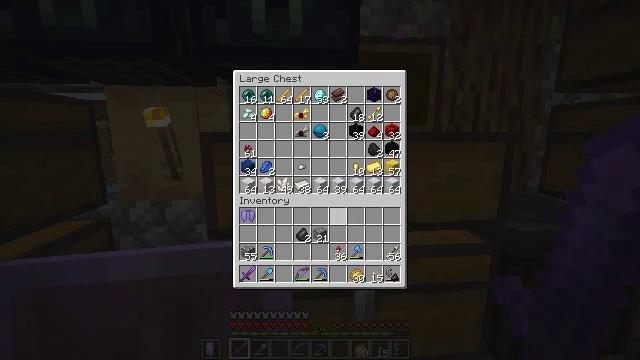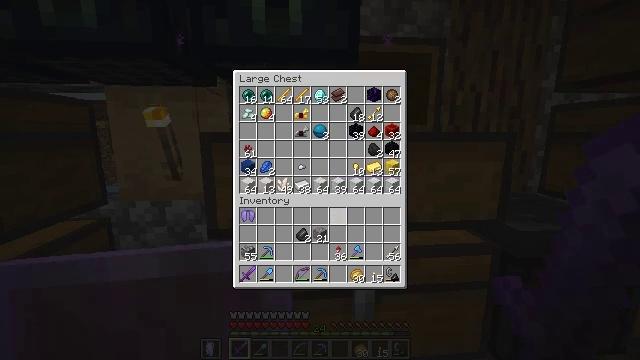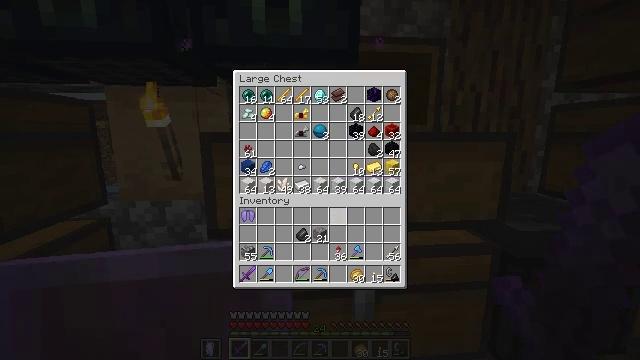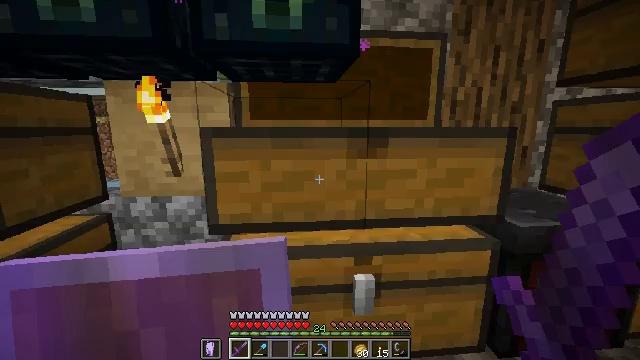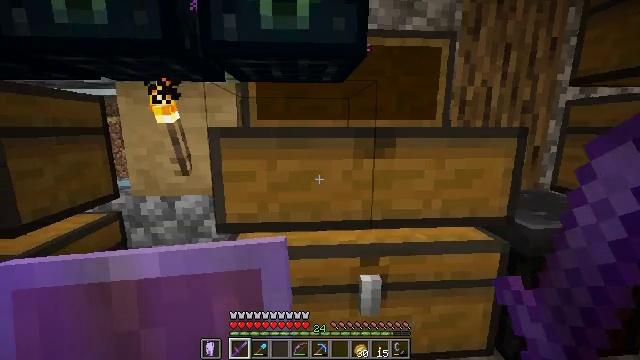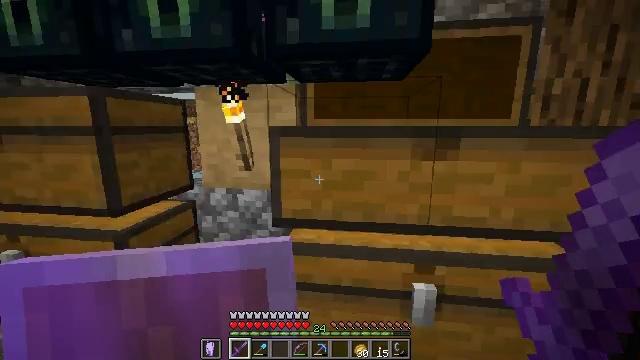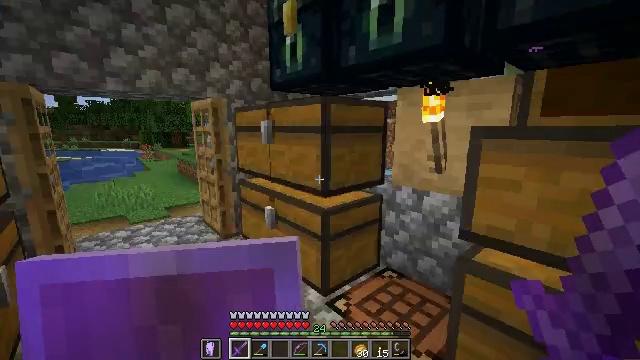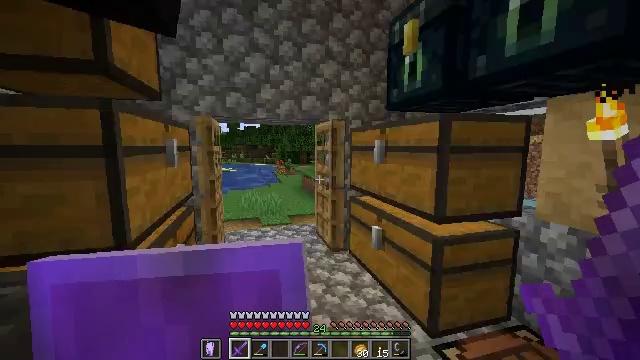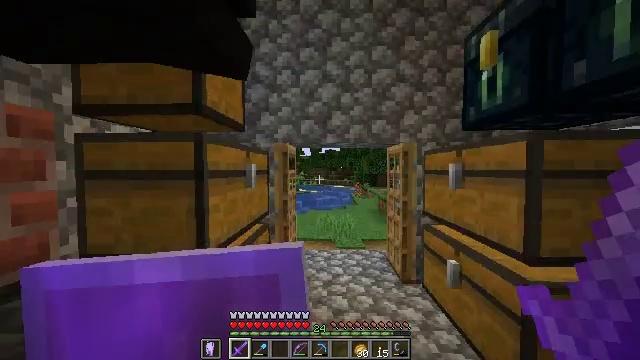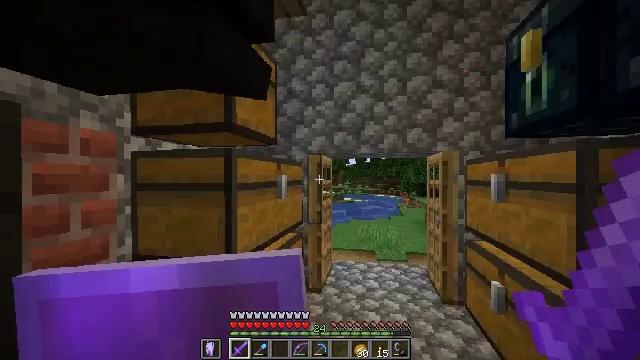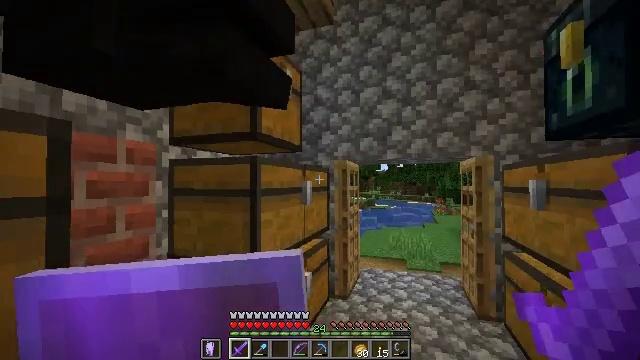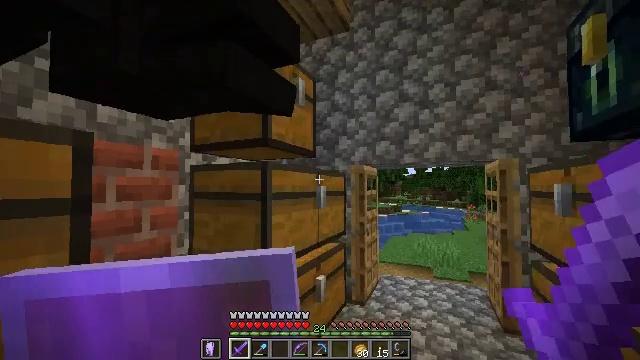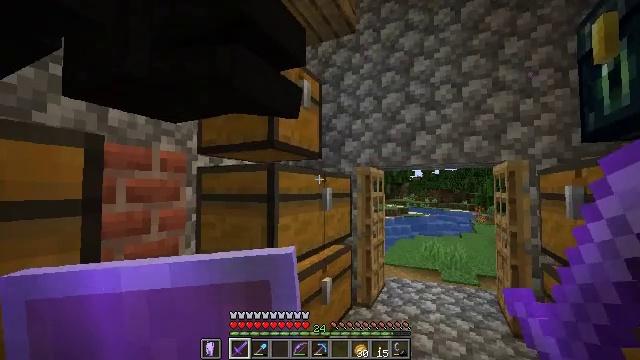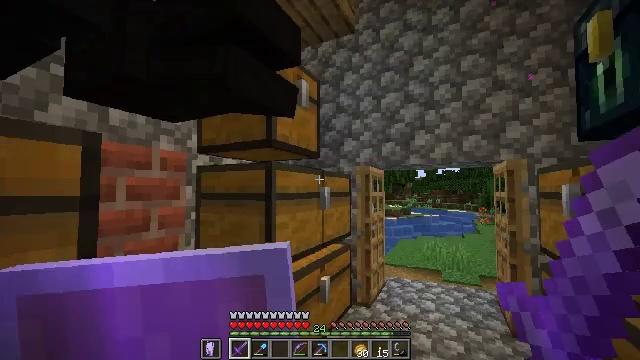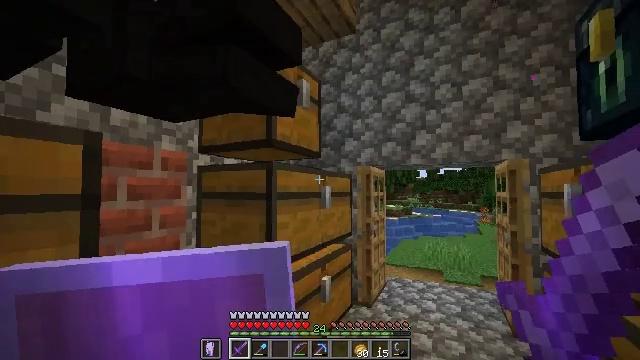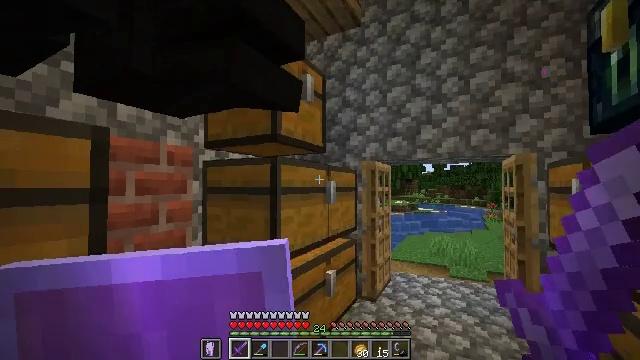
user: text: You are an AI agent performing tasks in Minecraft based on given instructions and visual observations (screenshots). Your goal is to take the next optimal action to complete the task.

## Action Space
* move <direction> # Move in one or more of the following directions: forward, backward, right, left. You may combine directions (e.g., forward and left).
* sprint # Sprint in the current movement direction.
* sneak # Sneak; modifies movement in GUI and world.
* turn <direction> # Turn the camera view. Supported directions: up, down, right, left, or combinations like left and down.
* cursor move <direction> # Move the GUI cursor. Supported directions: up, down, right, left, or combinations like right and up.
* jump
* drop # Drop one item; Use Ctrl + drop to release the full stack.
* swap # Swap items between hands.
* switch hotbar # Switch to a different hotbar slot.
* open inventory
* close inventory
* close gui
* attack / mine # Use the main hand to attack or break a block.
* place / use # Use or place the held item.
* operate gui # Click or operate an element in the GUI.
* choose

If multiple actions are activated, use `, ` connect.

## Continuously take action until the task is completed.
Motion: motion action
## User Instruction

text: Produce netherite scrap by smelting ancient debris.
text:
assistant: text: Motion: no_op
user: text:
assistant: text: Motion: no_op
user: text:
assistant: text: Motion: close inventory
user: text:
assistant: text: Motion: turn left, close inventory
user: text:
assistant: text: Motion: turn left, close inventory
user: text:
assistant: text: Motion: turn left
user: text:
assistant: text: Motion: move right, turn left and up
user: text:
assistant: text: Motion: move right, turn left and up
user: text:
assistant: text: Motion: move right, turn left and up
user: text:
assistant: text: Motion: turn left and up
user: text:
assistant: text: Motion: turn left and up
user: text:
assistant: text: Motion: turn left
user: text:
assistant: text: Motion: no_op
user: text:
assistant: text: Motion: no_op
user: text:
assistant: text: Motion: turn left and down
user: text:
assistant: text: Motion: turn left and down
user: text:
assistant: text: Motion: no_op
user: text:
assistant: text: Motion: no_op
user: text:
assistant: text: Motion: use / place
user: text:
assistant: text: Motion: use / place
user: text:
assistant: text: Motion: no_op
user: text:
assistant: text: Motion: no_op
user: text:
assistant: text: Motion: no_op
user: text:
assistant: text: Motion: open gui
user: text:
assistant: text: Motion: no_op
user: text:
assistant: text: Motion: no_op
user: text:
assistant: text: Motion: no_op
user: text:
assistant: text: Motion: sneak
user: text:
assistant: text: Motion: sneak, cursor move down
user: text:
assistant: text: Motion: sneak, cursor move down